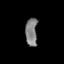
Tissue: lung
Cell type: Smooth muscle cells
Senescence score: 0.6923
Nuclear area (px): 325
Mean DAPI intensity: 128.188